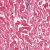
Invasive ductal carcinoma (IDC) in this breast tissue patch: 0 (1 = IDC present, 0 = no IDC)